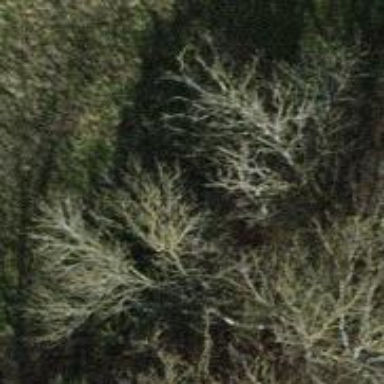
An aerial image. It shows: Beautiful tree in nature.